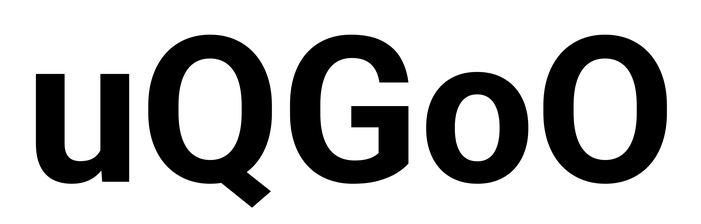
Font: Roboto_Bold